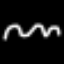
Label: squiggle